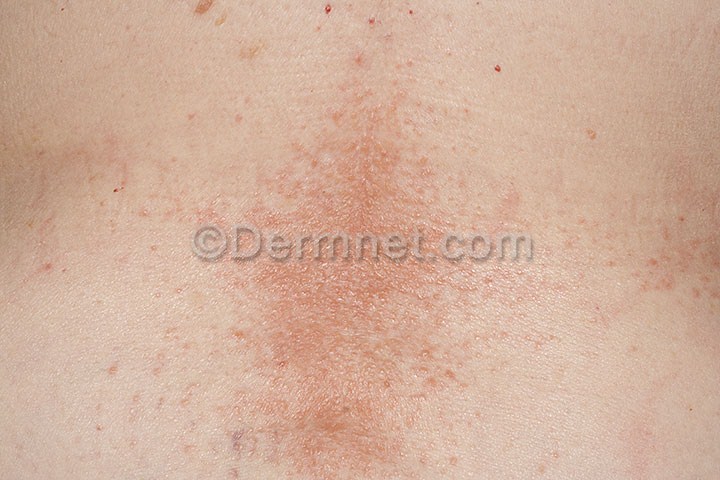
Disease: Atopic Dermatitis Photos